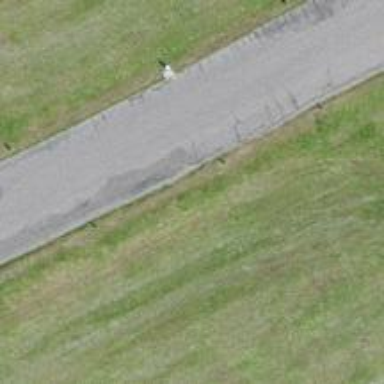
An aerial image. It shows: Tertiary road with asphalt surface.